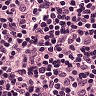
Metastatic tissue present: no